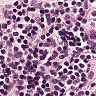
Metastatic tissue present: no